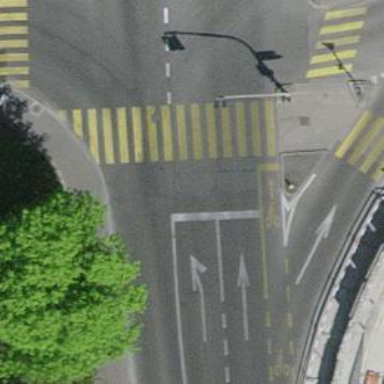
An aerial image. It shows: Crossing with traffic signals.